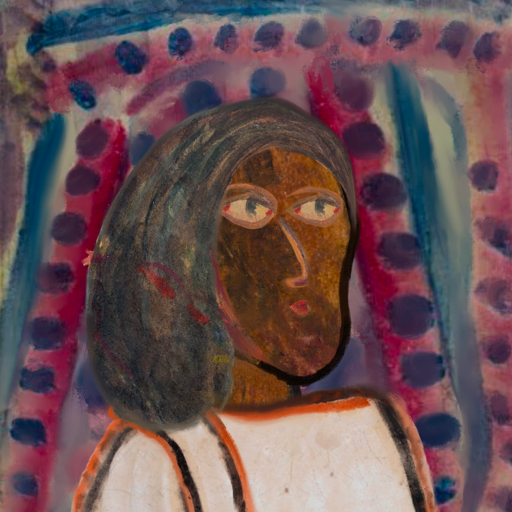
Background: HillGirl, Head And Neck Side: Mosgoul, Face Side: GypsyMother, Bust: Roy_Bahadur, Hair Side: Gypsy_Mother, Head Accessory: Blank, Second Necklace: Blank, Necklace: Blank, Baby: Blank